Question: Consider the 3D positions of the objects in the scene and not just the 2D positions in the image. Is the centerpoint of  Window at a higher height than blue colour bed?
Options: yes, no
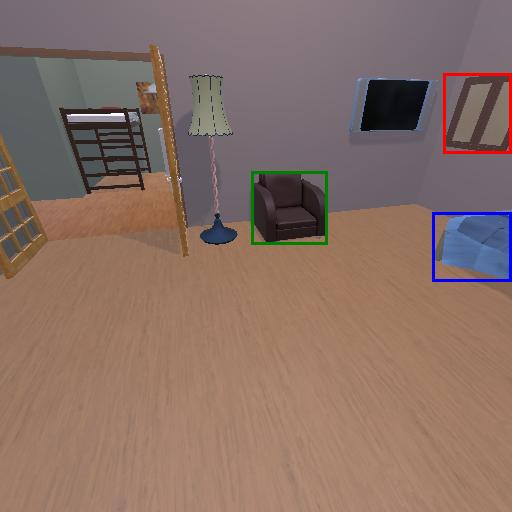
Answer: yes